Question: I need to create a SQL query that lists the following tables. Lines from the language list as column names. Thanks
Picture table and query:

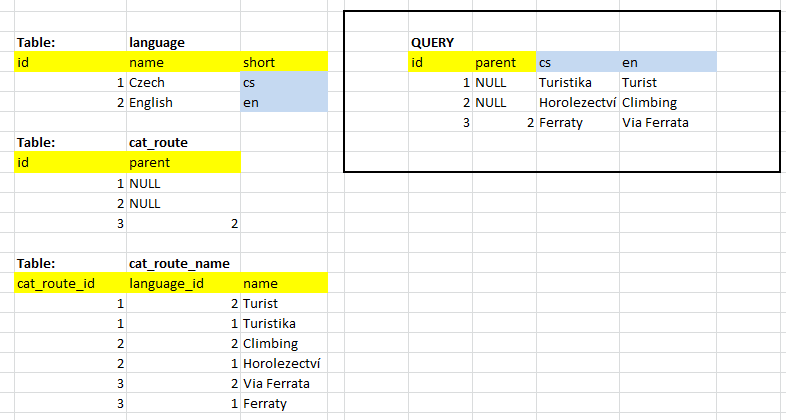
Answer: If languages are known upfront
'''
SELECT r.id, r.parent,
MAX(CASE WHEN n.language_id = 1 THEN n.name END) cs,
MAX(CASE WHEN n.language_id = 2 THEN n.name END) en
FROM cat_route r LEFT JOIN cat_route_name n
ON r.id = n.cat_route_id
GROUP BY r.id
'''
Here is <URL> demo
---
If you want it to be dynamic depending on what languages you defined in 'language'
'''
SET @sql = NULL;
SELECT GROUP_CONCAT(CONCAT(
'MAX(CASE WHEN n.language_id = ', id, ' THEN n.name END) '', short, '''))
INTO @sql
FROM language;
SET @sql = CONCAT(
'SELECT r.id, r.parent, ', @sql, '
FROM cat_route r LEFT JOIN cat_route_name n
ON r.id = n.cat_route_id
GROUP BY r.id');
PREPARE stmt FROM @sql;
EXECUTE stmt;
DEALLOCATE PREPARE stmt;
'''
Here is <URL> demo